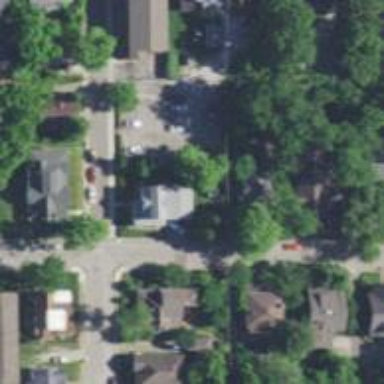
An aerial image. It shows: Alleyway designated as service road.